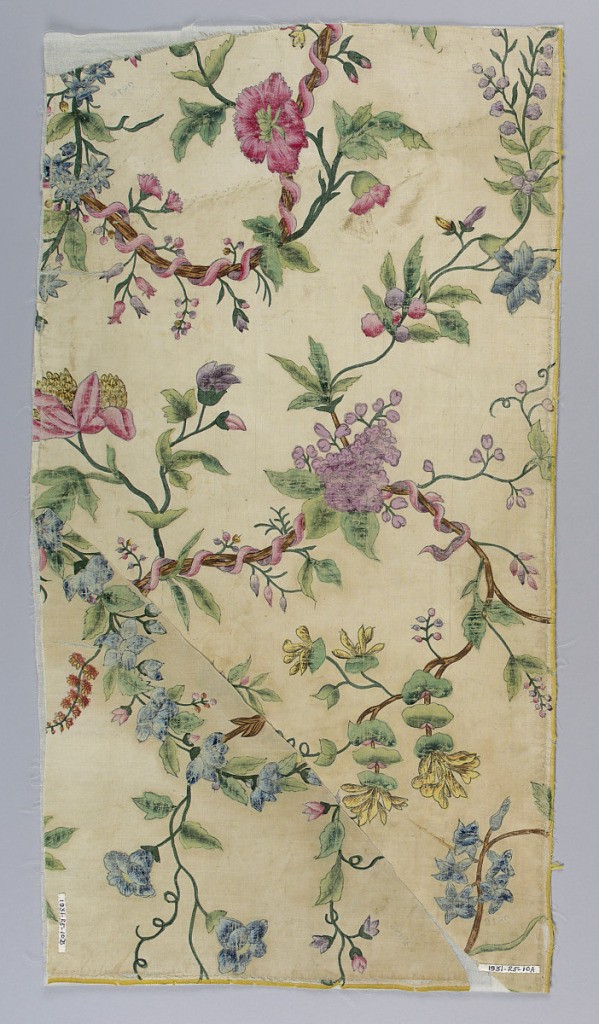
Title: Fragment
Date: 18th century
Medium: silk; tempera Technique: printed and painted on plain weave
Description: Two fragments of white silk painted in polychrome tempera. Design of twisting branches, wrapped with pink ribbon, from which spring varicoloured flowers and foliage and berries.